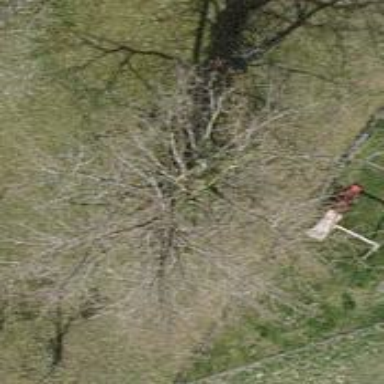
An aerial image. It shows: Deciduous broadleaved tree in garden.